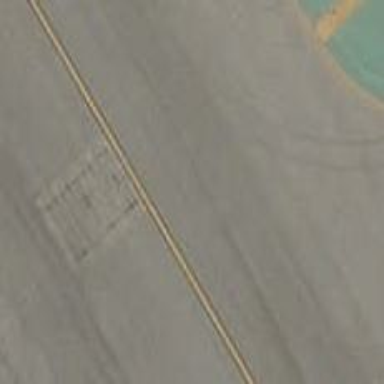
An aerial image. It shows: View of taxiway at the airport.